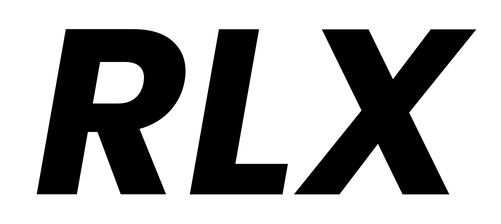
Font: Poppins-BoldItalic